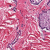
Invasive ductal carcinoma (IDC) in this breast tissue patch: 0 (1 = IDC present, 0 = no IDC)